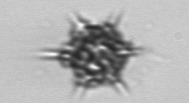
Label: Dictyocha